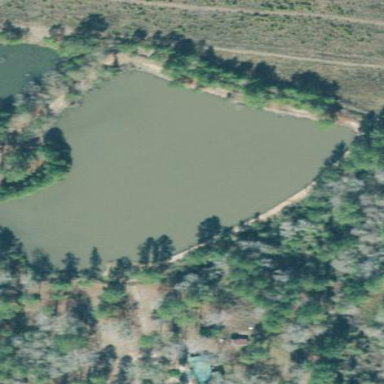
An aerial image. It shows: Reservoir of water.